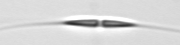
Label: Cylindrotheca